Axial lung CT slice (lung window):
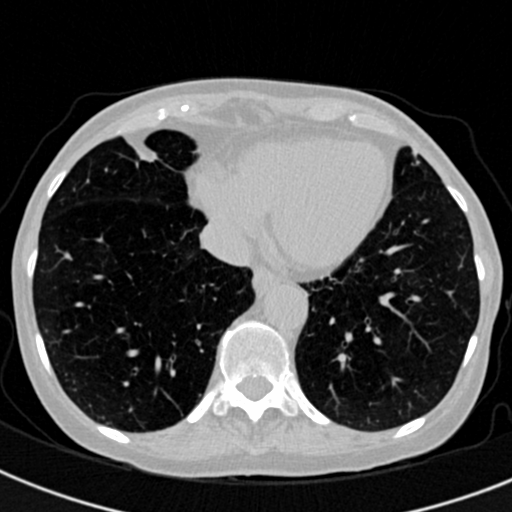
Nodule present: no